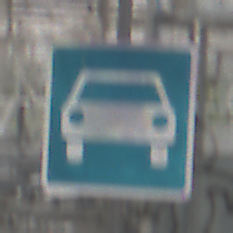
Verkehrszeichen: Kraftfahrstrasse
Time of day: Midday
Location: Roofed (Special)
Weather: Overcast
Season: NotSpecified
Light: Natural